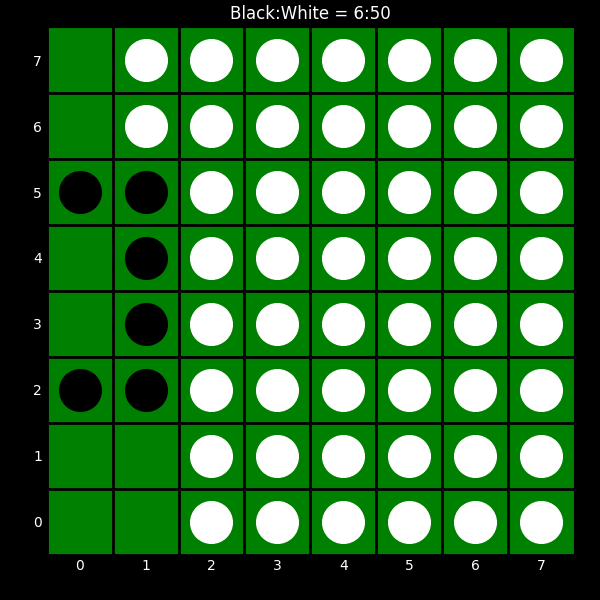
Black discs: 6
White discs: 50